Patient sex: F
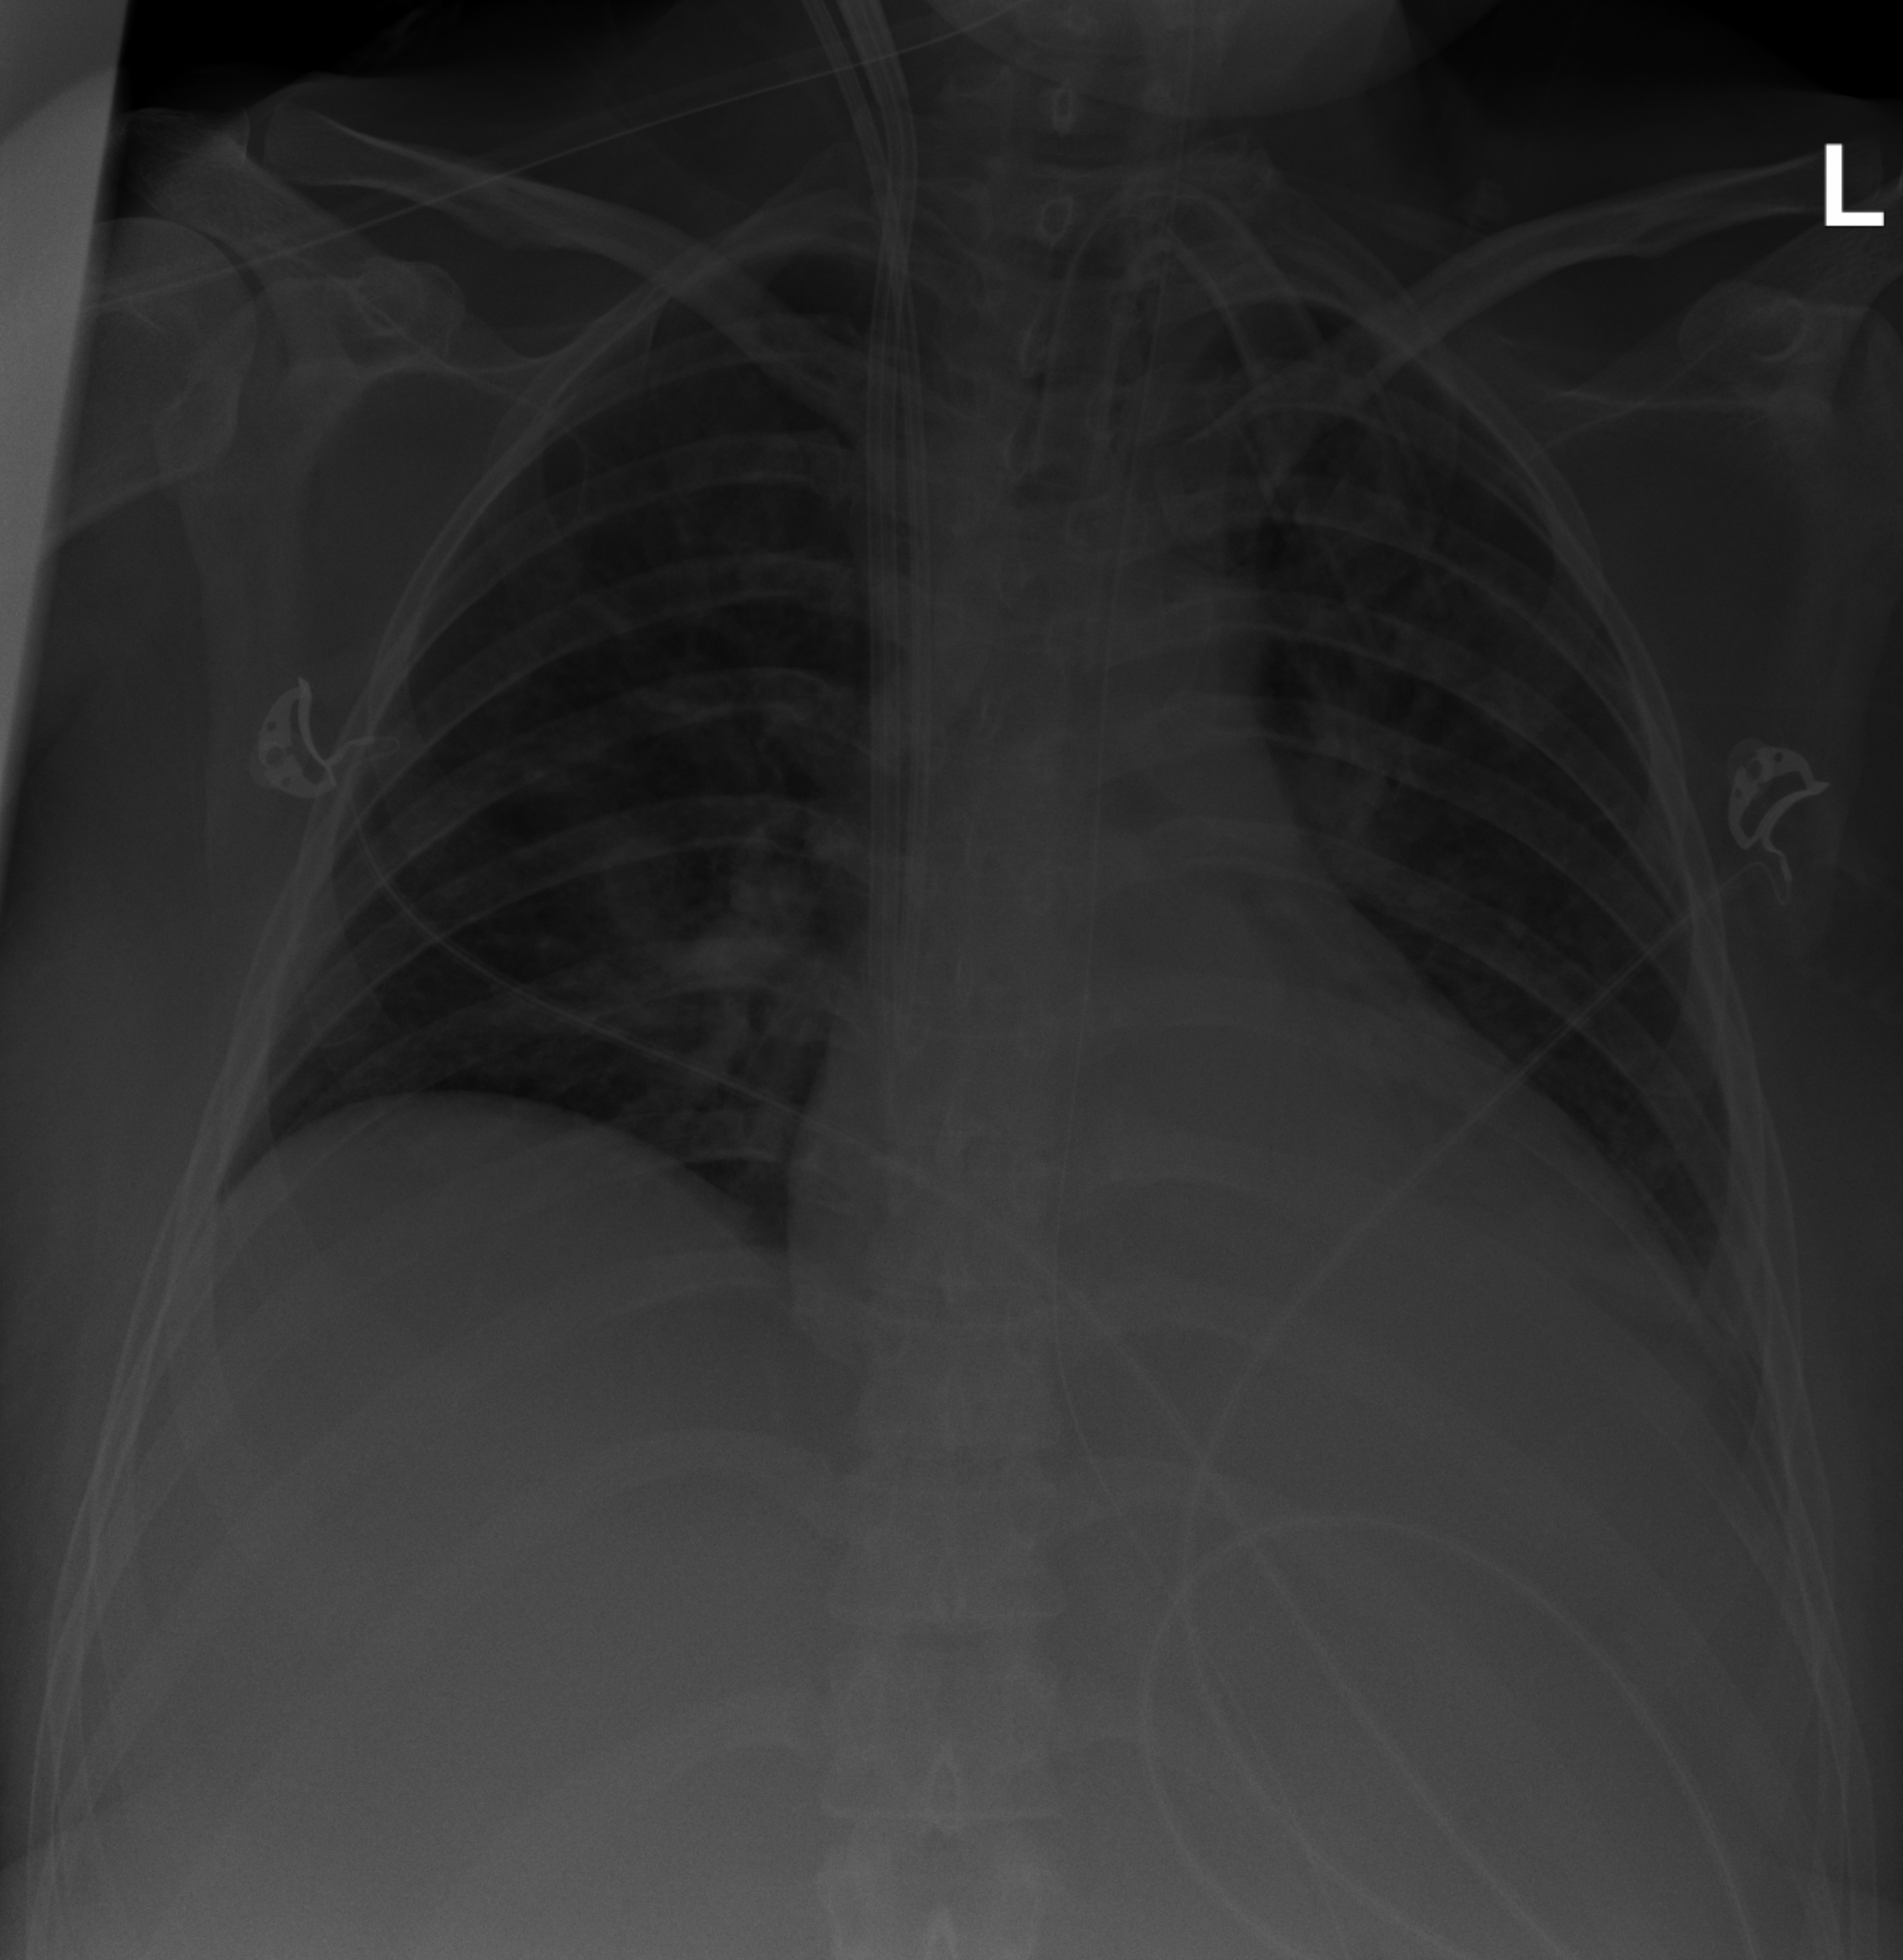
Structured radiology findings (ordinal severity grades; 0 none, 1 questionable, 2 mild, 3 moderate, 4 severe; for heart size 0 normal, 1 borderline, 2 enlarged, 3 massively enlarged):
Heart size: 2
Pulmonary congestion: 2
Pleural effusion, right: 0
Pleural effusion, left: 2
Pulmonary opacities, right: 2
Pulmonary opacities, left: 2
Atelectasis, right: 2
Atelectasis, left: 2